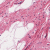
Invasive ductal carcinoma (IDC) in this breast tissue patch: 0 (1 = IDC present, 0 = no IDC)